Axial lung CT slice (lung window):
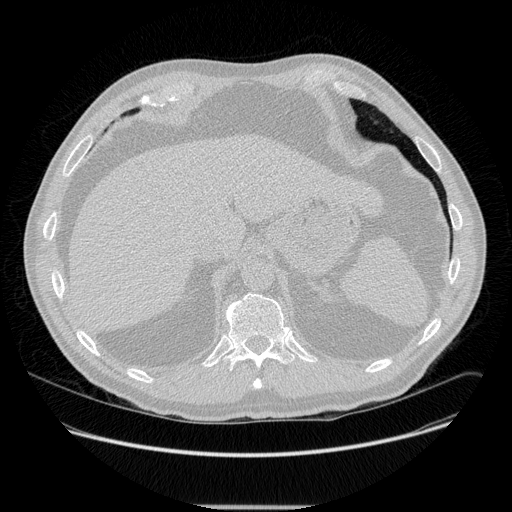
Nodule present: no